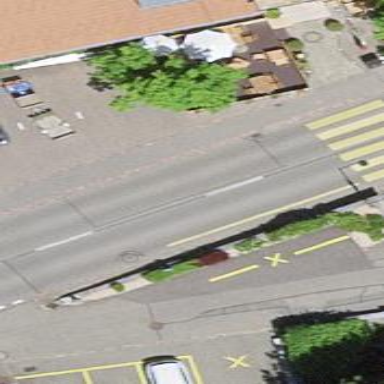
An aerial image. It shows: Parking available on the street side.